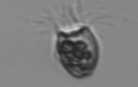
Label: Balanion